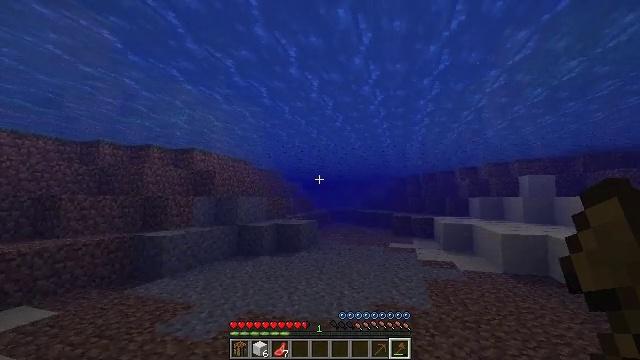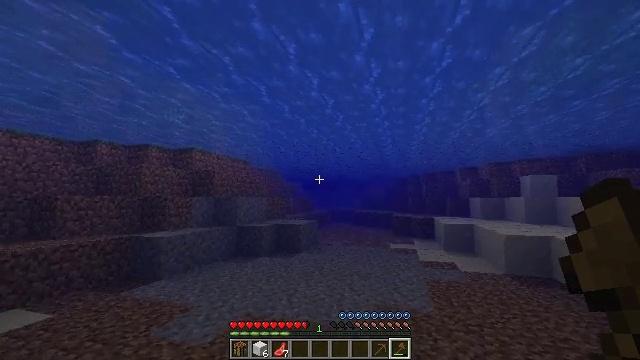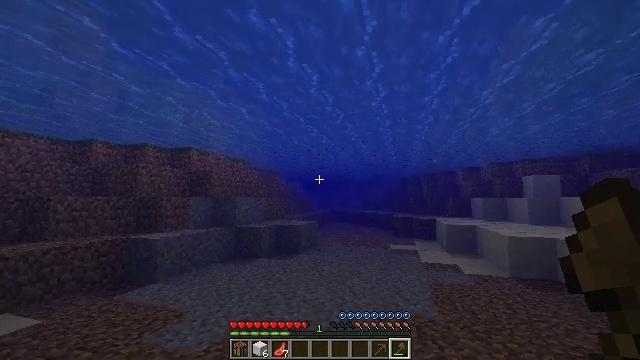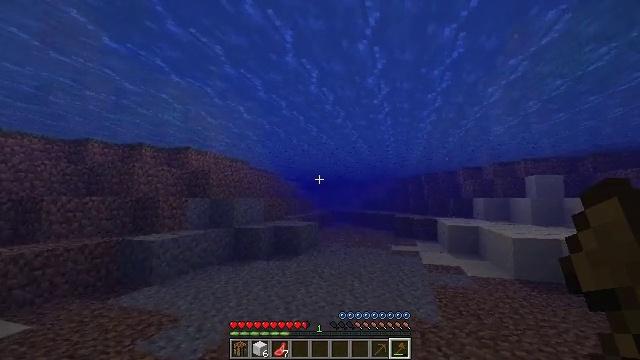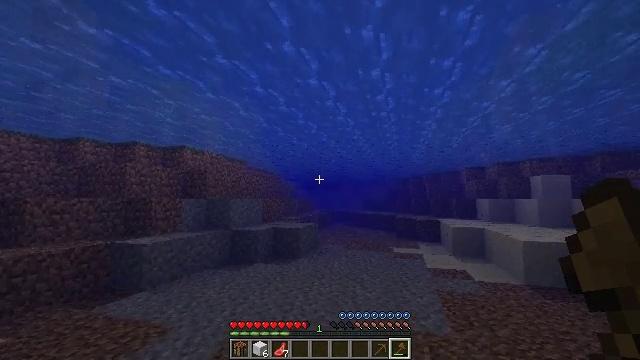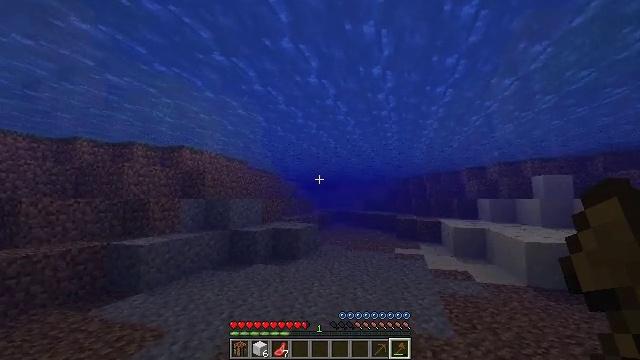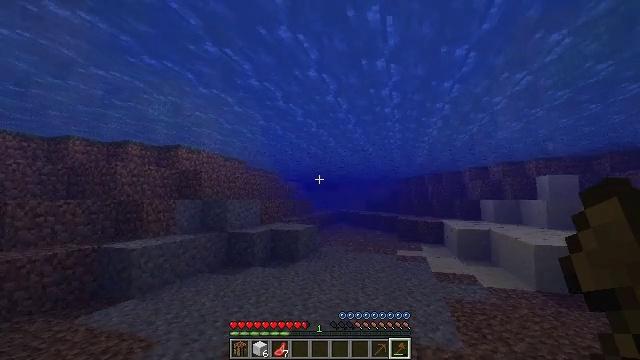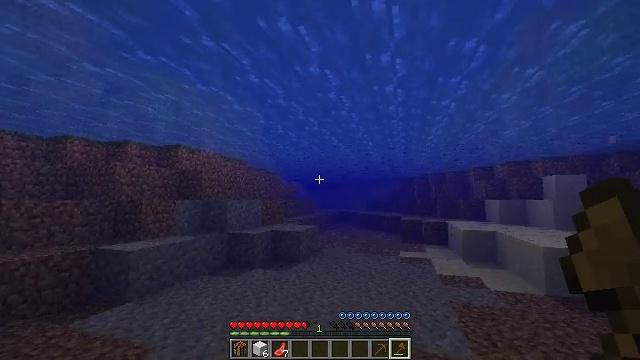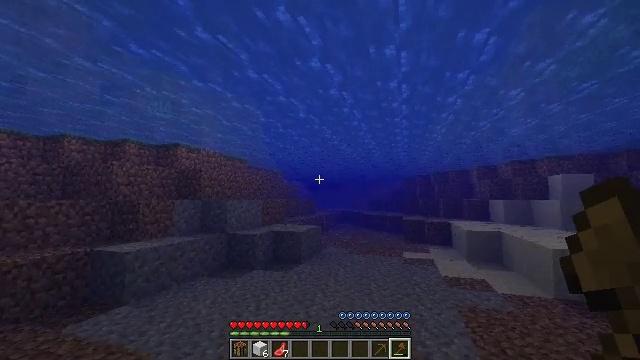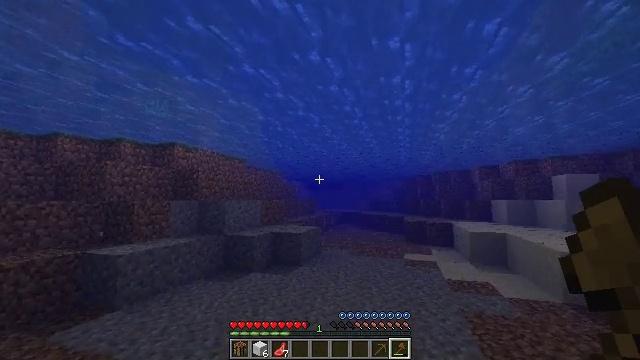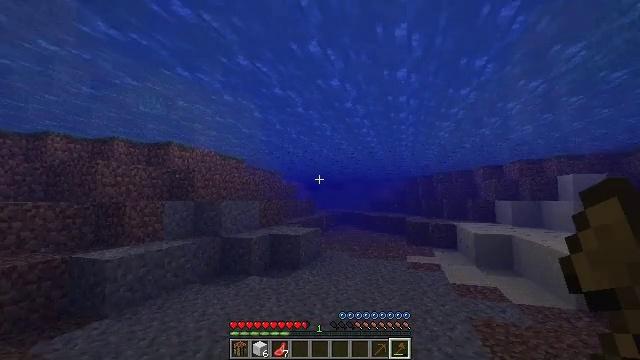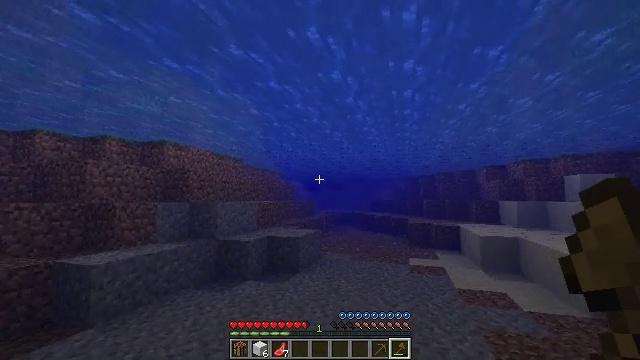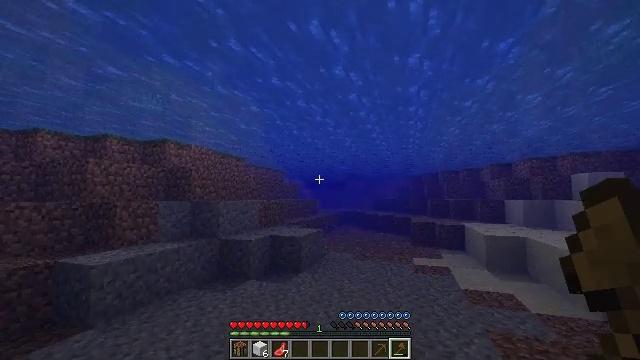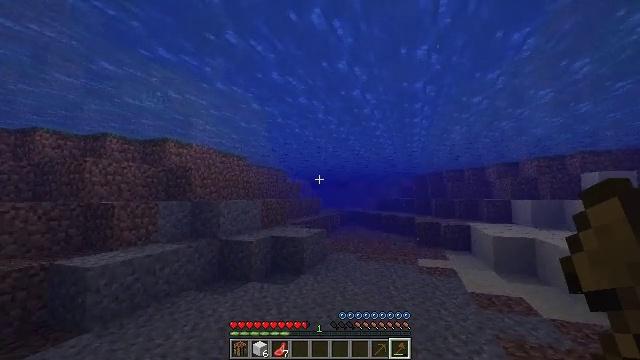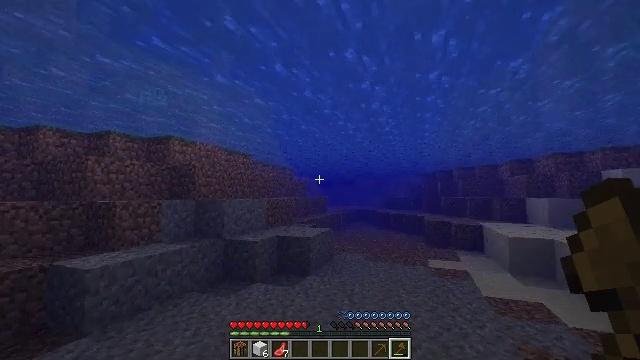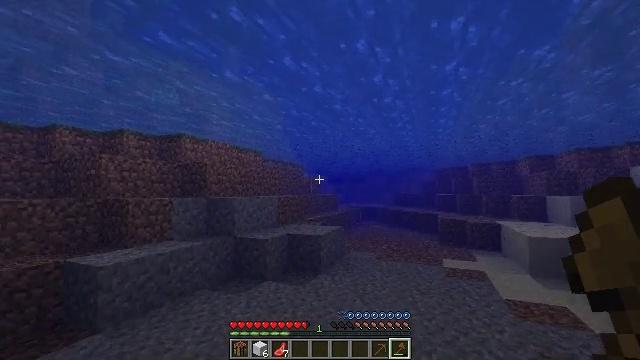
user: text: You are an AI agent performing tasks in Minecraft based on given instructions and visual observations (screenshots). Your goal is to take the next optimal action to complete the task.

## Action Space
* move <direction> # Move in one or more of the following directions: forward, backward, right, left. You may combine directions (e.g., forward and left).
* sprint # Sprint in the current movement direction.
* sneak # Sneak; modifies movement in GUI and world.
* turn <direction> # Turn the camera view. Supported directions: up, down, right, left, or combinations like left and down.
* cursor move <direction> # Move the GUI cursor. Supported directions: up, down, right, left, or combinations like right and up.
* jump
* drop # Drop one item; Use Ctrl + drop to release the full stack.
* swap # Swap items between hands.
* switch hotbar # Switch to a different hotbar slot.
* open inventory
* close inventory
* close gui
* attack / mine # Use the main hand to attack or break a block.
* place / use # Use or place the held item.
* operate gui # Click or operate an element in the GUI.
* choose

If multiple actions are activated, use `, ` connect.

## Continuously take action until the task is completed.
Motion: motion action
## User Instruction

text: Break the kelp plant in the ocean.
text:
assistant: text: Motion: move forward
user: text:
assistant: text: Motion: move forward
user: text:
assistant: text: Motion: move forward
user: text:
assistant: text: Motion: move forward
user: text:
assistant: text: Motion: move forward
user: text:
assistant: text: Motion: move forward
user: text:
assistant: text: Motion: move forward
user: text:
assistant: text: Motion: move forward
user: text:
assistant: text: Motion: move forward
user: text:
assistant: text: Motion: move forward
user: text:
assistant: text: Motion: move forward
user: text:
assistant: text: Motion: move forward
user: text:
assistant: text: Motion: move forward
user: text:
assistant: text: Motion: move forward, turn left
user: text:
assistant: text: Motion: move forward, sprint, turn left
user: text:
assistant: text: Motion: move forward, sprint, turn left
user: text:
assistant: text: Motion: move forward, sprint
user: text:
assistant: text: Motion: move forward, sprint
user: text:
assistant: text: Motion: move forward
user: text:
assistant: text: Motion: move forward
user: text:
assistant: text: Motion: move forward, turn left
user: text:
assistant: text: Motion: move forward, turn left
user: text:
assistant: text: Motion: move forward
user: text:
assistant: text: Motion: move forward
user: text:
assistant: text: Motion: move forward
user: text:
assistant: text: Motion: move forward
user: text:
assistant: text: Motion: move forward
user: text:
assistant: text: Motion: move forward
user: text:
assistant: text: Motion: move forward
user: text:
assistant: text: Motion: move forward